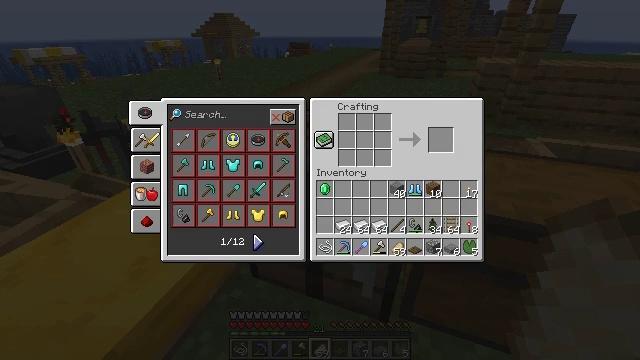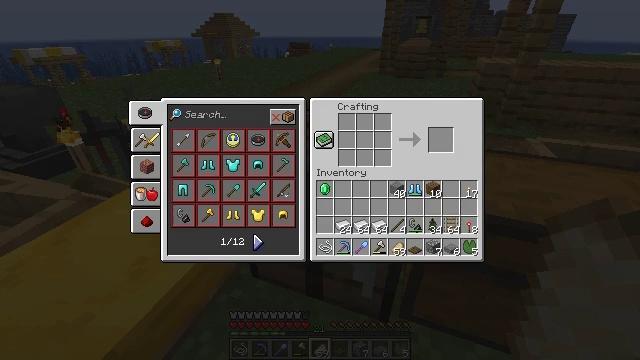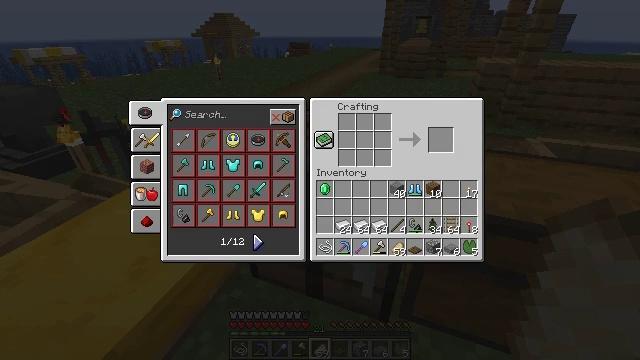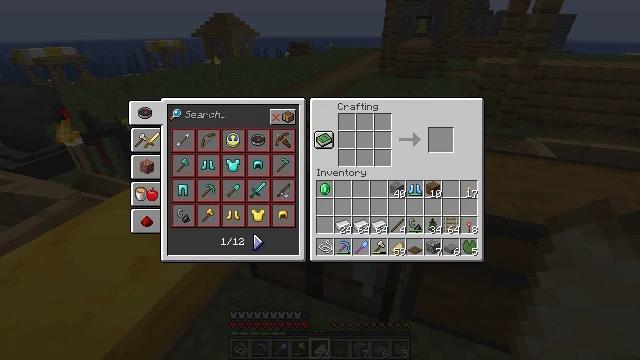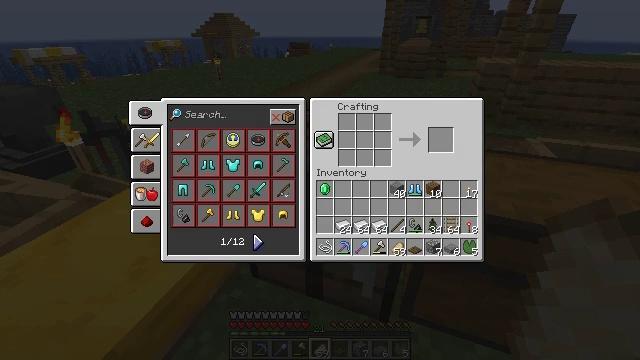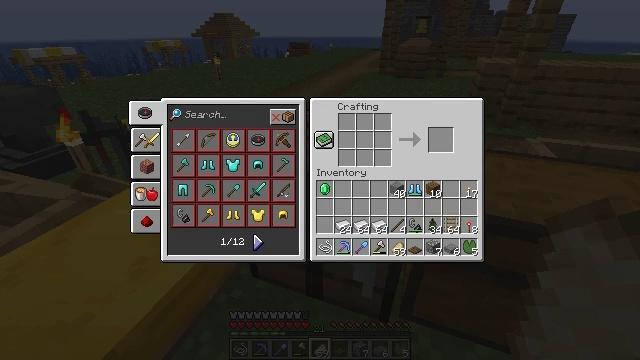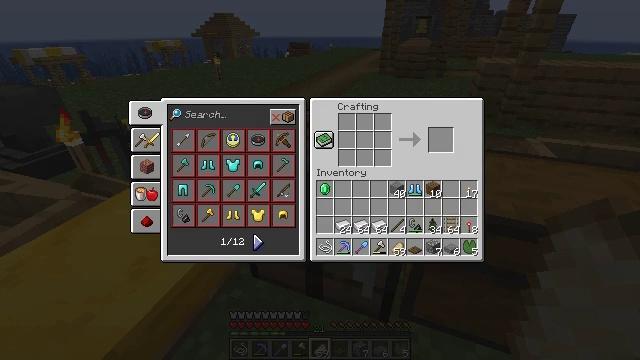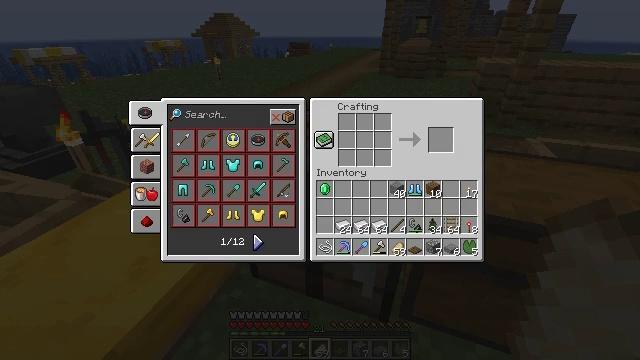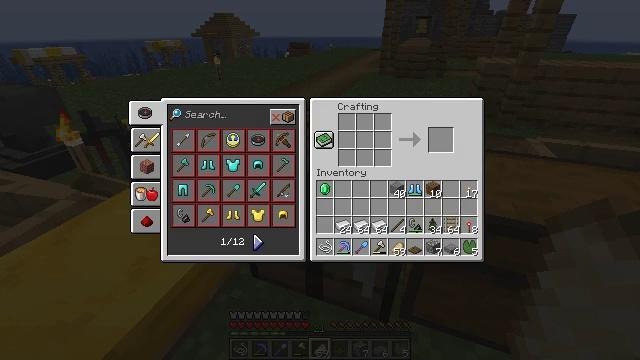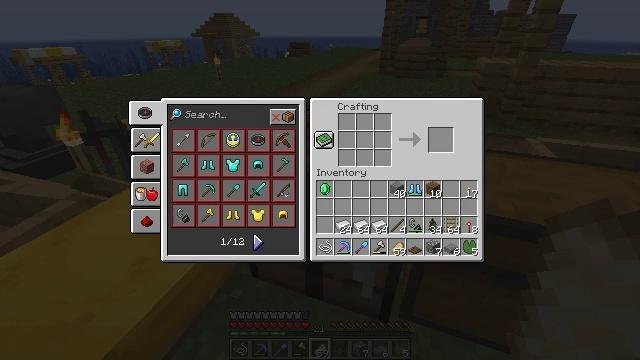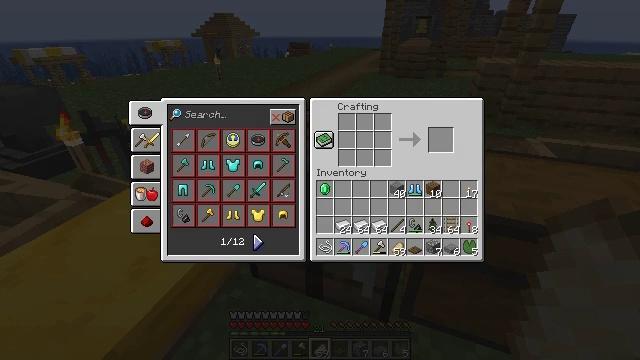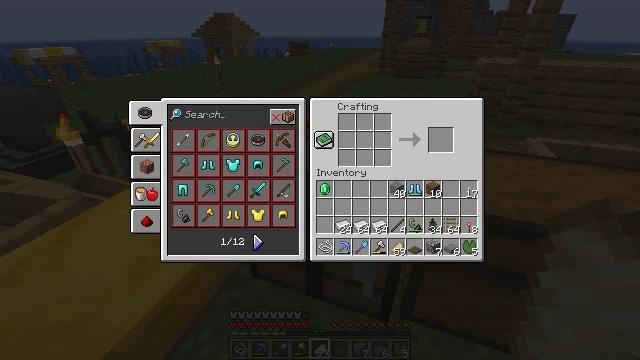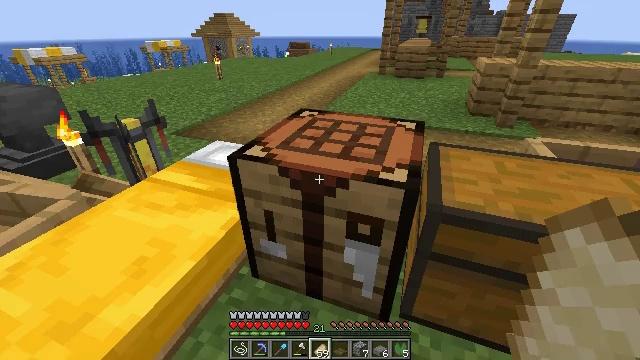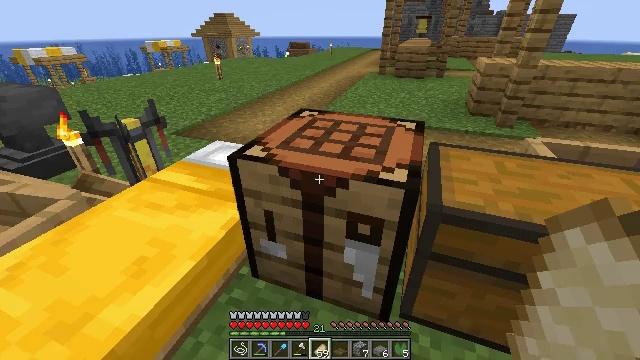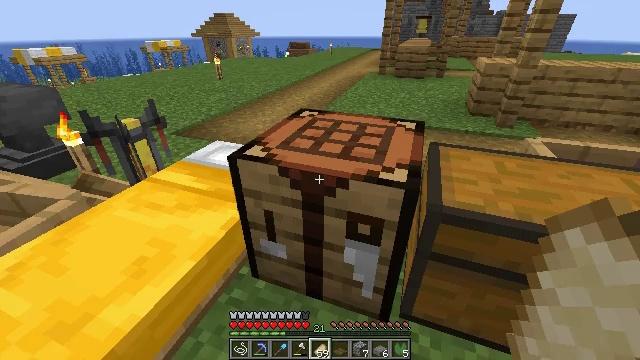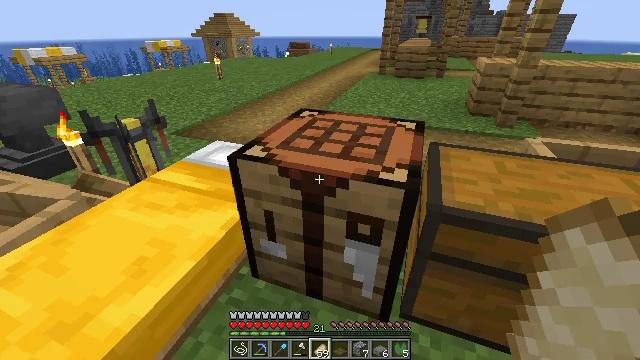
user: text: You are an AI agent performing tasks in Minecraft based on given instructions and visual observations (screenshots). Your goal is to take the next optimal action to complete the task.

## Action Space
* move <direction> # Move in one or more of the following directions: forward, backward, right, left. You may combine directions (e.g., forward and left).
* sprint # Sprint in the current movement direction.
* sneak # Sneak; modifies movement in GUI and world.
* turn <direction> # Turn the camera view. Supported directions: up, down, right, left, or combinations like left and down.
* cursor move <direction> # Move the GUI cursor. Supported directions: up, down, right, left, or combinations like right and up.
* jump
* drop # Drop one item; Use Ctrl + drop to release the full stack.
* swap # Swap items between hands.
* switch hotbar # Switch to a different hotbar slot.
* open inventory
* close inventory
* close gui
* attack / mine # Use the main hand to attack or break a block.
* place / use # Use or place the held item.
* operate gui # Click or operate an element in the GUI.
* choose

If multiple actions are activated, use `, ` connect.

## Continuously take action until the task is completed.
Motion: motion action
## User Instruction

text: Craft a grindstone.
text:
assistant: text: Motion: no_op
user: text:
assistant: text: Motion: no_op
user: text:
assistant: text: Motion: no_op
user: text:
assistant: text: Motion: no_op
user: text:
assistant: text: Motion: no_op
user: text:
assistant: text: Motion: no_op
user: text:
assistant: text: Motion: no_op
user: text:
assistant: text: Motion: no_op
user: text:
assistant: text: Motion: no_op
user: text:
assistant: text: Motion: no_op
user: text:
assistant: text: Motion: no_op
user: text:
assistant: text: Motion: no_op
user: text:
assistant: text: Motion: close gui
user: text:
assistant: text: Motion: no_op
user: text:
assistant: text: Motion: no_op
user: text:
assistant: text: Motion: turn right
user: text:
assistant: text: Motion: turn right
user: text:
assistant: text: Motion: turn right
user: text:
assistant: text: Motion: turn right and up
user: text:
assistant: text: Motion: no_op
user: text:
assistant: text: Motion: turn left
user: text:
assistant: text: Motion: turn left, use / place
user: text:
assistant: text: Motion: turn left, use / place
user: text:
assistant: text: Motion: turn left, use / place
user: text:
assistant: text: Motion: turn left
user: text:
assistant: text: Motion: no_op
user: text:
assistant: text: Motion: open gui
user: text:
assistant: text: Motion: no_op
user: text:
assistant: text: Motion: no_op
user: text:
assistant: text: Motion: no_op